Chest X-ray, AP view. Patient: 46 years old, sex M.
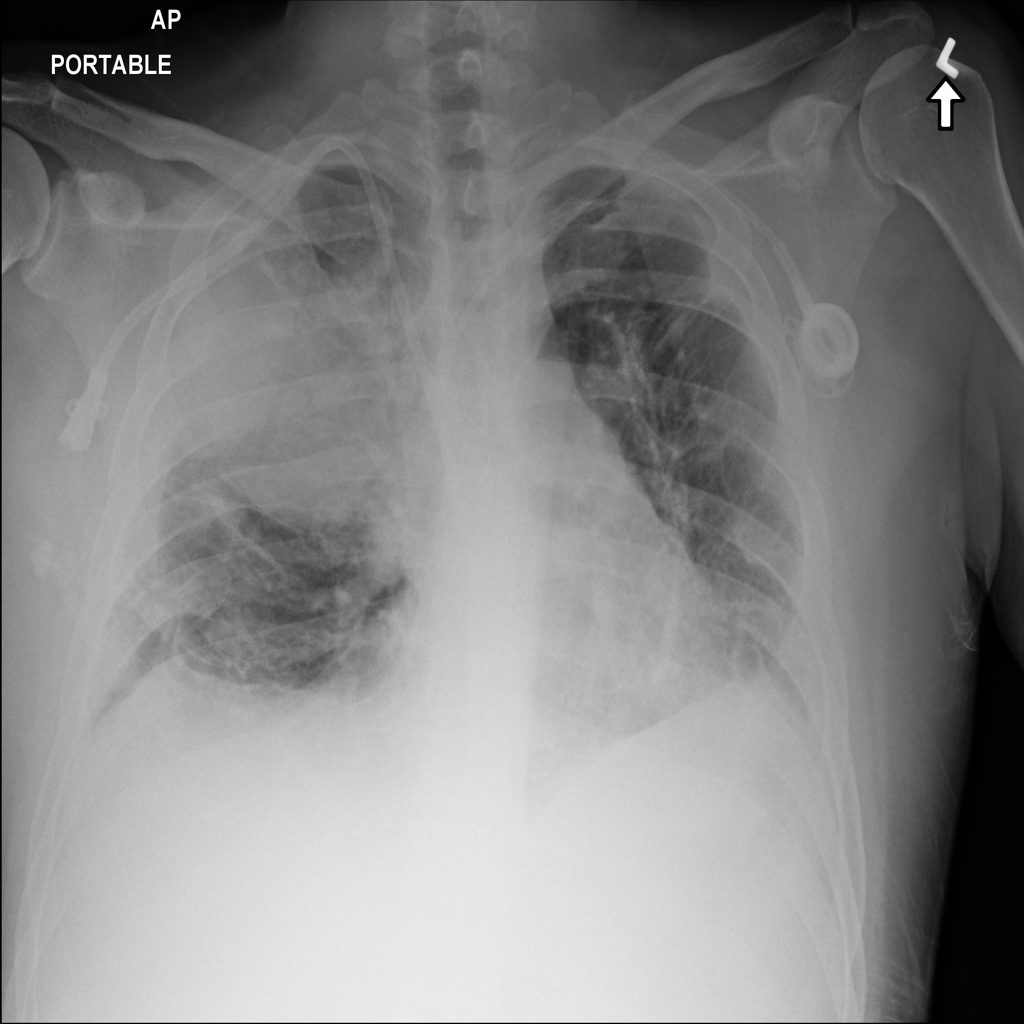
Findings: Effusion